Question: I am new in laravel. I got this error in my code.

---
DataController.php
---
'''
// Get Affiliate Data
$data = Commission::where([
'uploads_id' => $period ,
'affiliate_code' => $id
])->first();
//Get Last Activity
$lastactivitytxt = null;
$lastactivity = Activity::where('text','LIKE','%Affiliate ['.$data->affiliate_name.']%'); //This is line 168
'''
---
Can someone tell me what is wrong with my code?
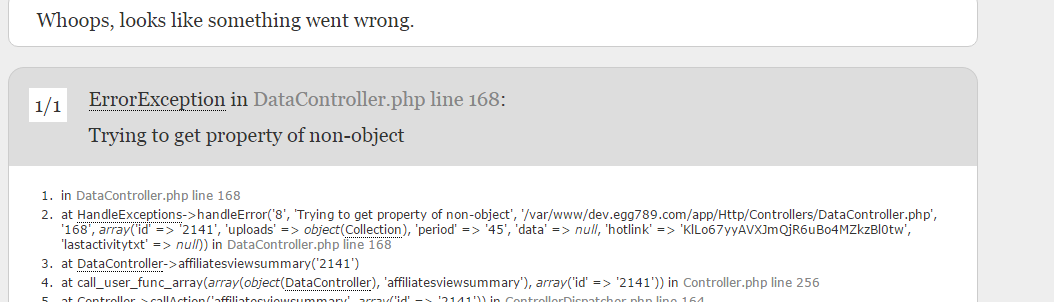
Answer: It looks like you're trying to get to an object that does not exist in the variable . Make yourself instead of , to check what return you the result. If you get a score> 0, it means that you give not the object, if = 0, it means that nothing was found and trying to get to something that does not exist. You are going to stop in such a way to check if is not empty string when you use the or check the and if it is <= 0 watch out false, and only later try coupled to objects. As you have any additional questions to write greetings!